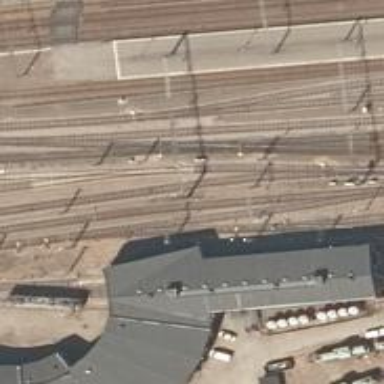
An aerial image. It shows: Continuously electrified railway siding with contact line.